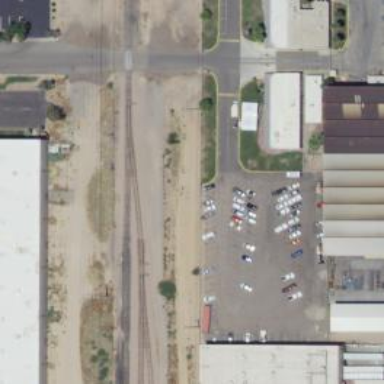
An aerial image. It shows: Railway siding with rails.